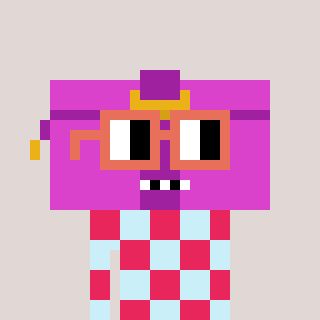
a pixel art character with square orange glasses, a clutch-shaped head and a cold-colored body on a warm background